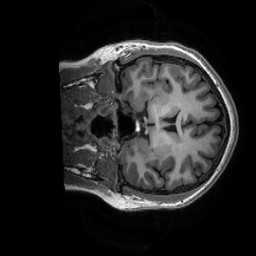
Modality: T1w
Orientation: coronal
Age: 30
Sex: female
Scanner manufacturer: ge
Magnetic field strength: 3 T
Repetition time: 0.0073 s
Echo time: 0.003 s